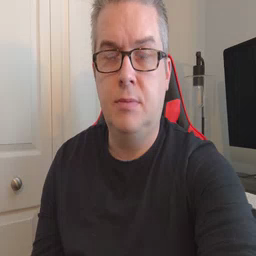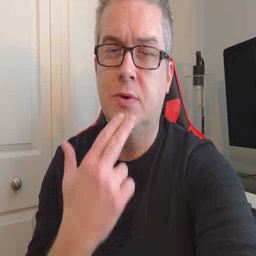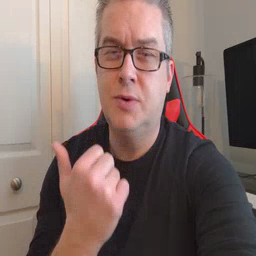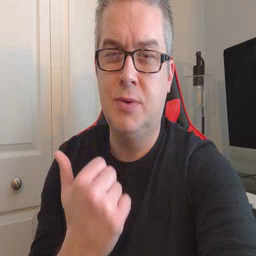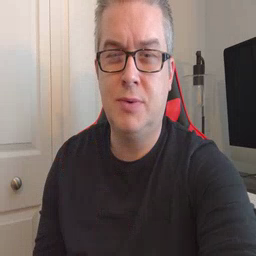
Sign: cute